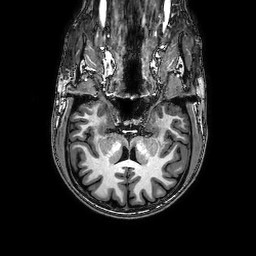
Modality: T1w
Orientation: sagittal
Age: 33
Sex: male
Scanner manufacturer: philips
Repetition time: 0.008136 s
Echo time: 0.00374 s